Current action and preconditions to check: trajectory_clear

Your task: For each precondition in the list above, predict whether it will hold at this action.

Consider the current scene as observed from the mobile robot's camera, and analyze the predicted future states of all dynamic agents (e.g., people, animals, vehicles, or any moving entities) within the NEXT SECOND.

IMPORTANT: Only answer "very likely" if you are absolutely certain—based on strong, clear evidence—that a dynamic agent will violate the precondition in the predicted future state. Do NOT answer "very likely" for unlikely, ambiguous, or low-probability risks.

Ask yourself for each precondition: Is there a high probability, with clear and convincing evidence, that the predicted future states of any dynamic agent will interfere with the predicted future state of the currently executing action within the NEXT SECOND, causing that precondition to fail?

Assess the risk level based on these predictions. Use "likely" or "very likely" if motions create a clear risk of interference.

Use "neutral" or "improbable" if agents are nearby but their predicted paths are clearly diverging or non-conflicting.

Failure Risk Categories: "very improbable", "improbable", "neutral", "likely", "very likely"

Answer Format: Output ONLY the probability_of_failure value from these categories: "very improbable", "improbable", "neutral", "likely", "very likely"

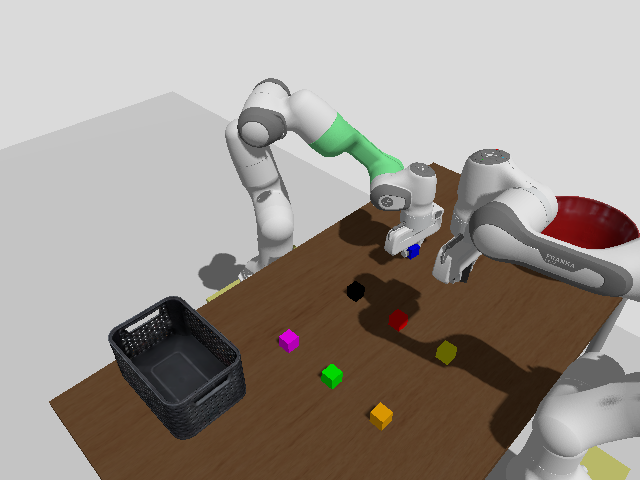

Answer: very improbable